Question: I am new to Firebase, I am trying to create an inventory system. I am trying to add items to the inventory. Once the button to submit has been clicked it will call this function. I want multiple items to be saved but what happens here is that it keeps overwriting the existing items. I want my database to look something like the product in below image

but I don't want the title to be unique I want the title to be the serial number.
'''
private void writeNewItem(String ProductName, String SerialNo, String Quantity, String SupplierName, String SupplierPhone, String SupplierMail) {
mDatabase.child("Product Name").setValue(ProductName);
mDatabase.child("Serial No").setValue(SerialNo);
mDatabase.child("Quantity").setValue(Quantity);
mDatabase.child("Supplier Name").setValue(SupplierName);
mDatabase.child("Supplier Phone").setValue(SupplierPhone);
mDatabase.child("Supplier Mail").setValue(SupplierMail);
}
'''
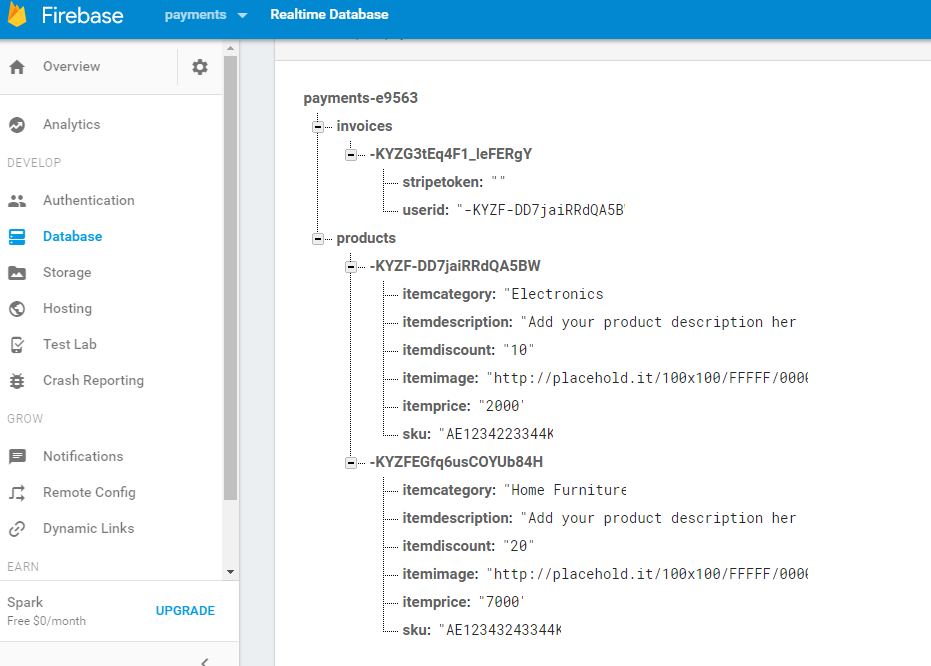
Answer: Simply modify your function above to:
'''
private void writeNewItem(String ProductName, String SerialNo, String Quantity,String SupplierName, String SupplierPhone, String SupplierMail) {
DatabaseReference newProductRef = mDatabase.push();
newProductRef.child("Product Name").setValue(ProductName);
newProductRef.child("Serial No").setValue(SerialNo);
newProductRef.child("Quantity").setValue(Quantity);
newProductRef.child("Supplier Name").setValue(SupplierName);
newProductRef.child("Supplier Phone").setValue(SupplierPhone);
newProductRef.child("Supplier Mail").setValue(SupplierMail);
}
'''
Hope this helps.